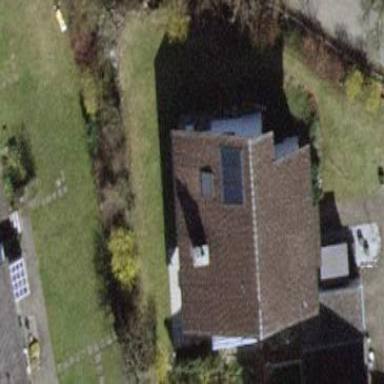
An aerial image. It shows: Building with tiled roof.